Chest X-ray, AP view. Patient: 36 years old, sex F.
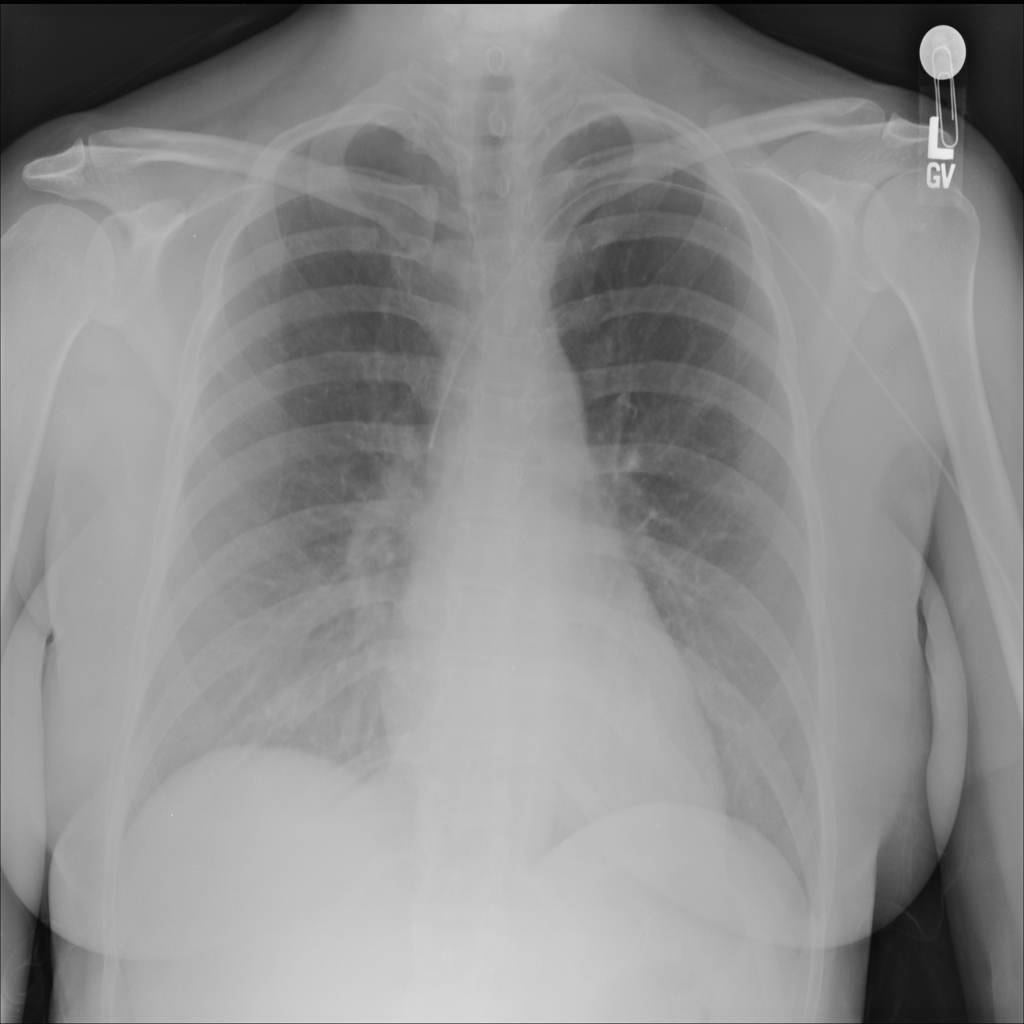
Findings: No Finding